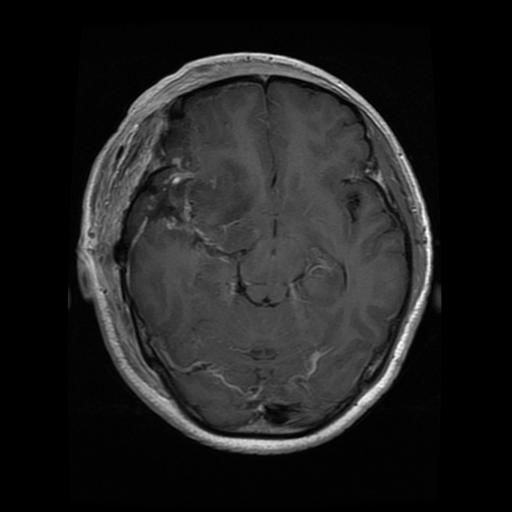
Label: glioma